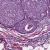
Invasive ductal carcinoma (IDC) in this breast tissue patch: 0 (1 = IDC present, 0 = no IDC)